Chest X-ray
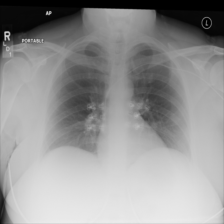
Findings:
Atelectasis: negative
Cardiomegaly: negative
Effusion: negative
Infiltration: negative
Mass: negative
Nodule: negative
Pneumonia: negative
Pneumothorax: negative
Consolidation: negative
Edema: negative
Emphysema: negative
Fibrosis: negative
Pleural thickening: negative
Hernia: negative